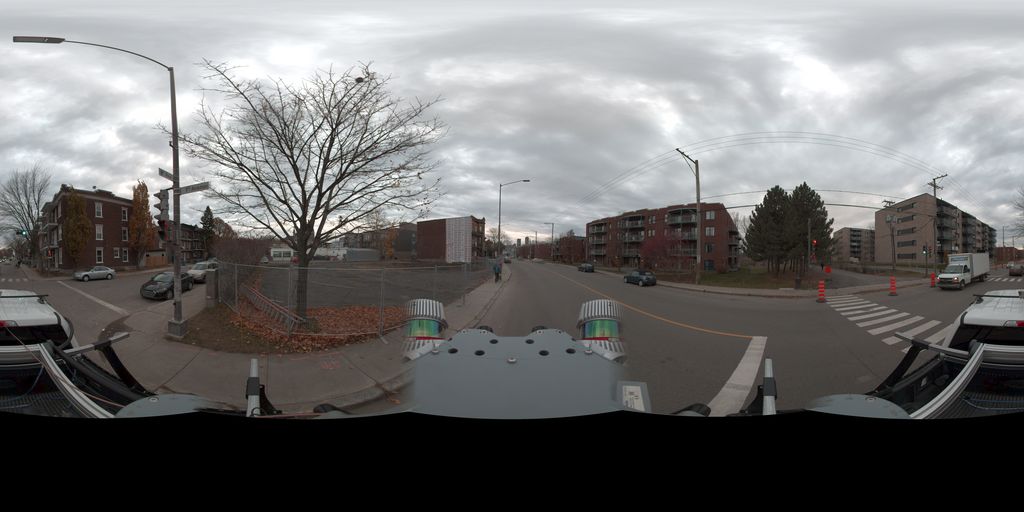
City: quebec_city